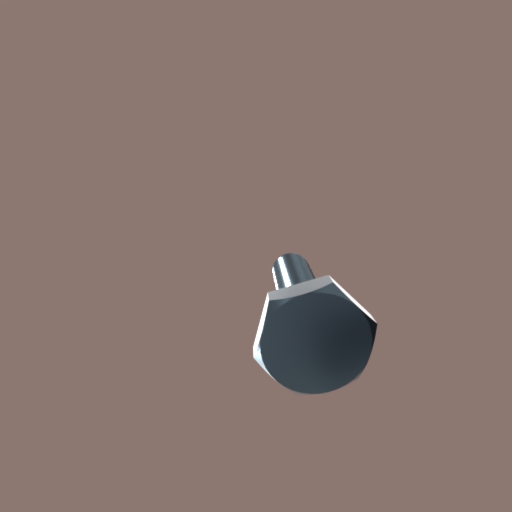
Label: bolt